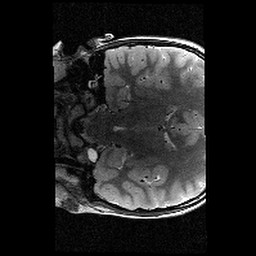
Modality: T2w
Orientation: coronal
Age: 10
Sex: female
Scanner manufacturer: siemens
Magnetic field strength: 3 T
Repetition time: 9.23 s
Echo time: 0.067 s